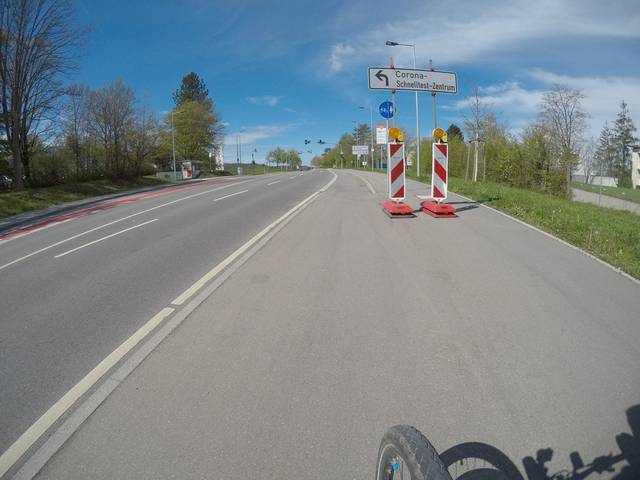
Region: Germany
Coordinates: 48.68, 8.994